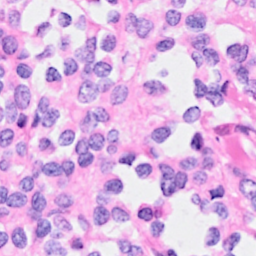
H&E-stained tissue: Breast